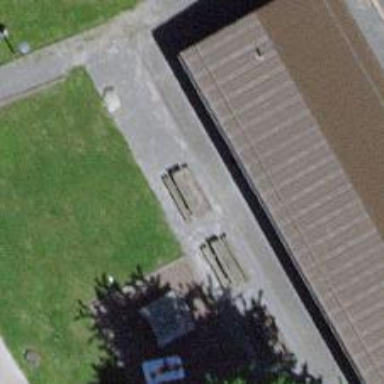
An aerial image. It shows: Picnic table located in leisure land area.